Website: macys
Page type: delivery-shipping
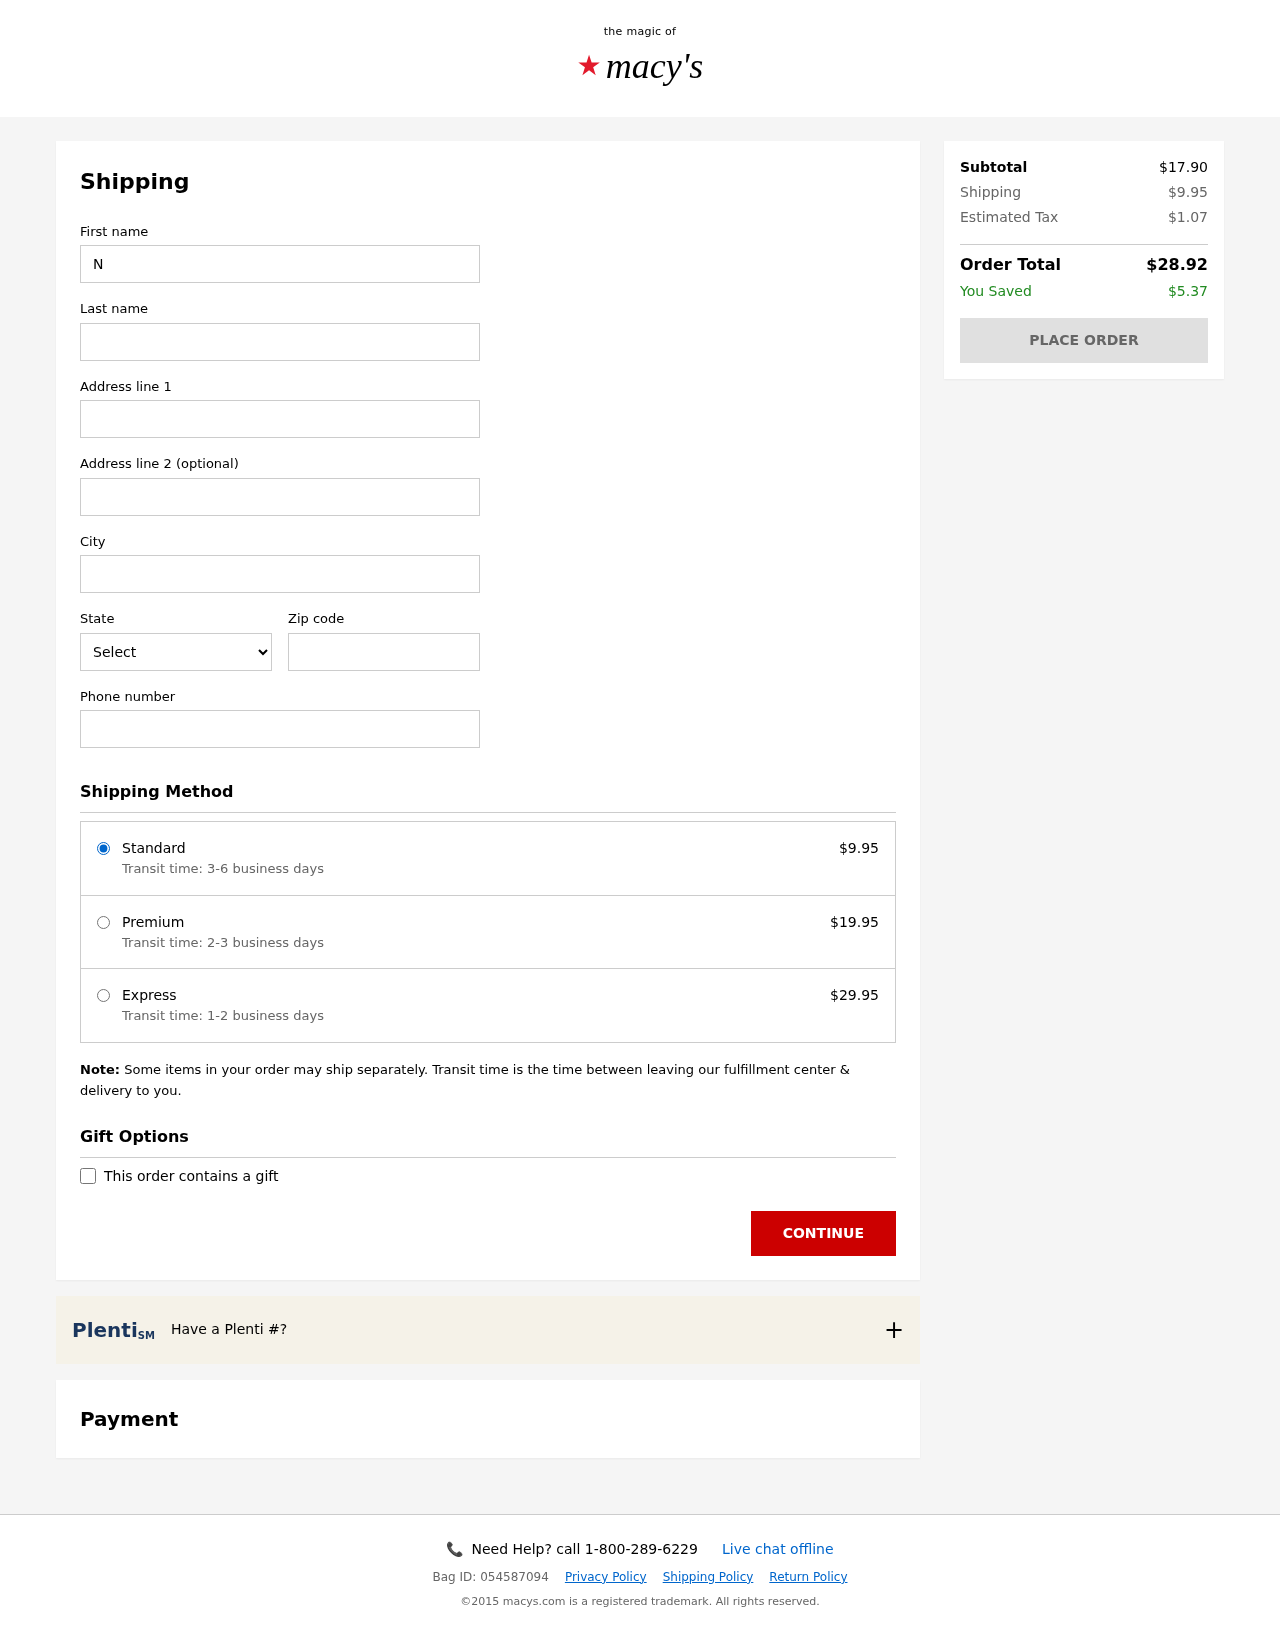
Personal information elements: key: PII_CITY
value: Hollowayshire
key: PII_FIRSTNAME
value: Nancy
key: PII_LASTNAME
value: Smith
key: PII_PHONE
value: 5657315807
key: PII_POSTCODE
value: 15287
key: PII_STATE_ABBR
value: MP
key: PII_STREET
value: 8938 Paul Orchard Apt. 697
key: PII_STREET2
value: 4592 Jacob Wall Apt. 009
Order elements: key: ORDER_SHIPPING_COST
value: $9.95
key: ORDER_SHIPPING_PREMIUM
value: $19.95
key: ORDER_SHIPPING_EXPRESS
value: $29.95
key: ORDER_SUBTOTAL
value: $17.90
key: ORDER_TAX
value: $1.07
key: ORDER_TOTAL
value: $28.92
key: ORDER_SAVINGS
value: $5.37